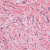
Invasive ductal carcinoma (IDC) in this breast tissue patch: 1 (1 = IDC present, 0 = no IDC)